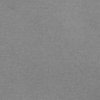
Label: dusty